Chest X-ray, PA view. Patient: 23 years old, sex M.
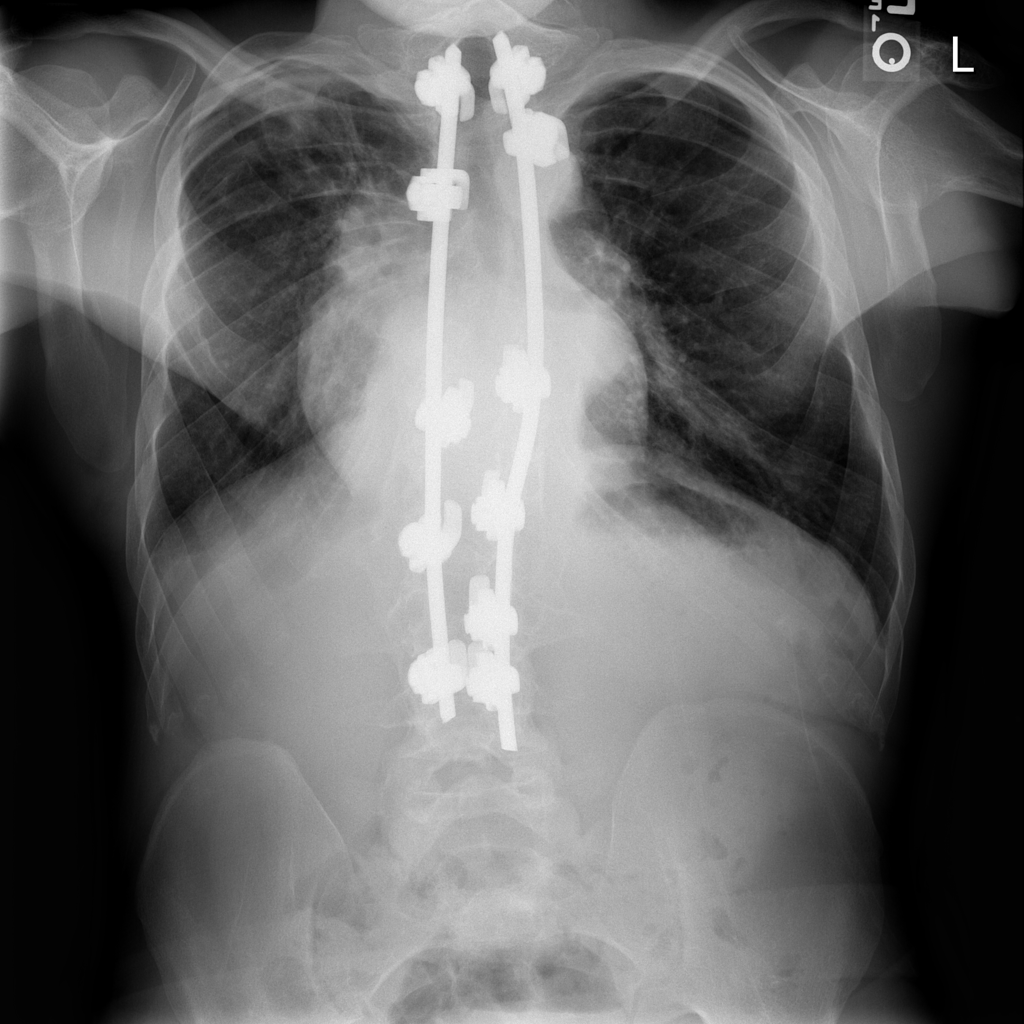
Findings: No Finding